Question: Sorry the question subject may not be very accurate but I'm not sure what else to label it as.
I'm trying to cleanly create this 2x of this table using knockoutjs

All the calculations for both the conservative and compare column are the same except that the compare column is using a drop down instead of a static input.
I'm currently using a function that declares all of the observables for both columns and the protection factor is a ko.calculated that updates all the other observables.
I know there has to be a better way to do this since i'm just repeating the same code and declaring variables like aCoverage and bCoverage
'''
function vm() {
self.tables = ko.observableArray();
self.tables.push({table: new summaryTable(data)});
}
function summaryTable(data){
this.aindem = ko.observable();
this.alevel = ko.observable(data.level);
this.blevel = ko.observable({id:90,name:"90%"}); //populate dropdown
this.bindem = ko.observable();
this.apremium = ko.observable();
this.bpremium = ko.observable();
this.afactor = ko.computed(function() {
this.aindem(1+2);
this.apremium(3+4);
});
this.bfactor = ko.computed(function() {
this.bindem(1+2);
this.apremium(3+4);
}
'''
There is one external input that will trigger the computed to re-evaluate.
Because there is it's soo much code I just made a <URL>
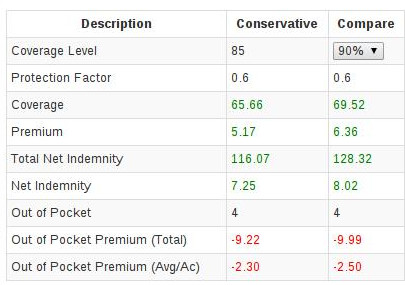
Answer: I believe a better approach would be to use a primary object instance and then subsequent compare object instances (more than one comparison) and binding to these instances using foreach. I have updated your fiddle to demo this
<URL>
each column corresponds to an instance of the summary object, and I added a flag to indicate if it is comparison or primary object.
'''
self.primaryFlag = ko.observable(primaryFlag);
if(!primaryFlag)
self.head="Compare";
'''
then in the binding markup
'''
<td data-bind="visible:primaryFlag, text:score"></td>
<td><select data-bind="visible:!primaryFlag(),options:allLevels, optionsText:'name', value:selLevel"></select></td>
'''
the dropdown would only show if it is comparison instance ...
I have removed the duplicate fields as well. I hope this sheds some light in your problems.